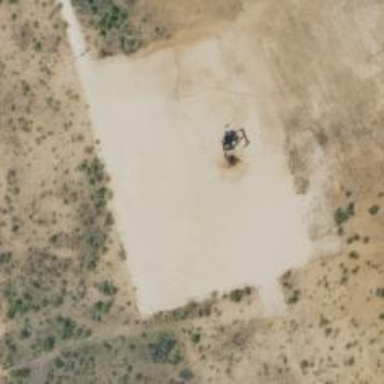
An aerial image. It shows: Petroleum well.